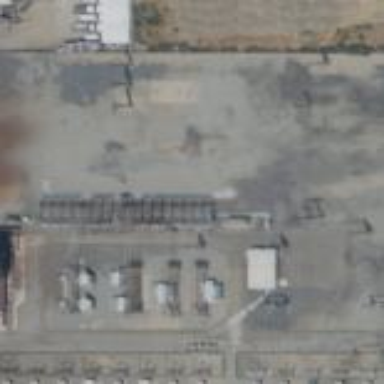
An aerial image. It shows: Power substation.